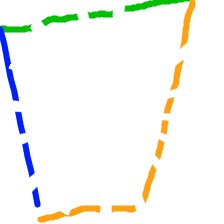
Shape: trapezoid